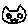
Label: cat